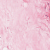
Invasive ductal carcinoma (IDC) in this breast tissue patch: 0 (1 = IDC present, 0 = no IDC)